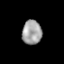
Tissue: lung
Cell type: Epithelial cells
Senescence score: 0.1496
Nuclear area (px): 464
Mean DAPI intensity: 161.752